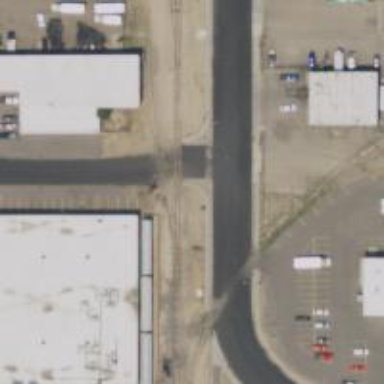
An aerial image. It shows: Railway level crossing.